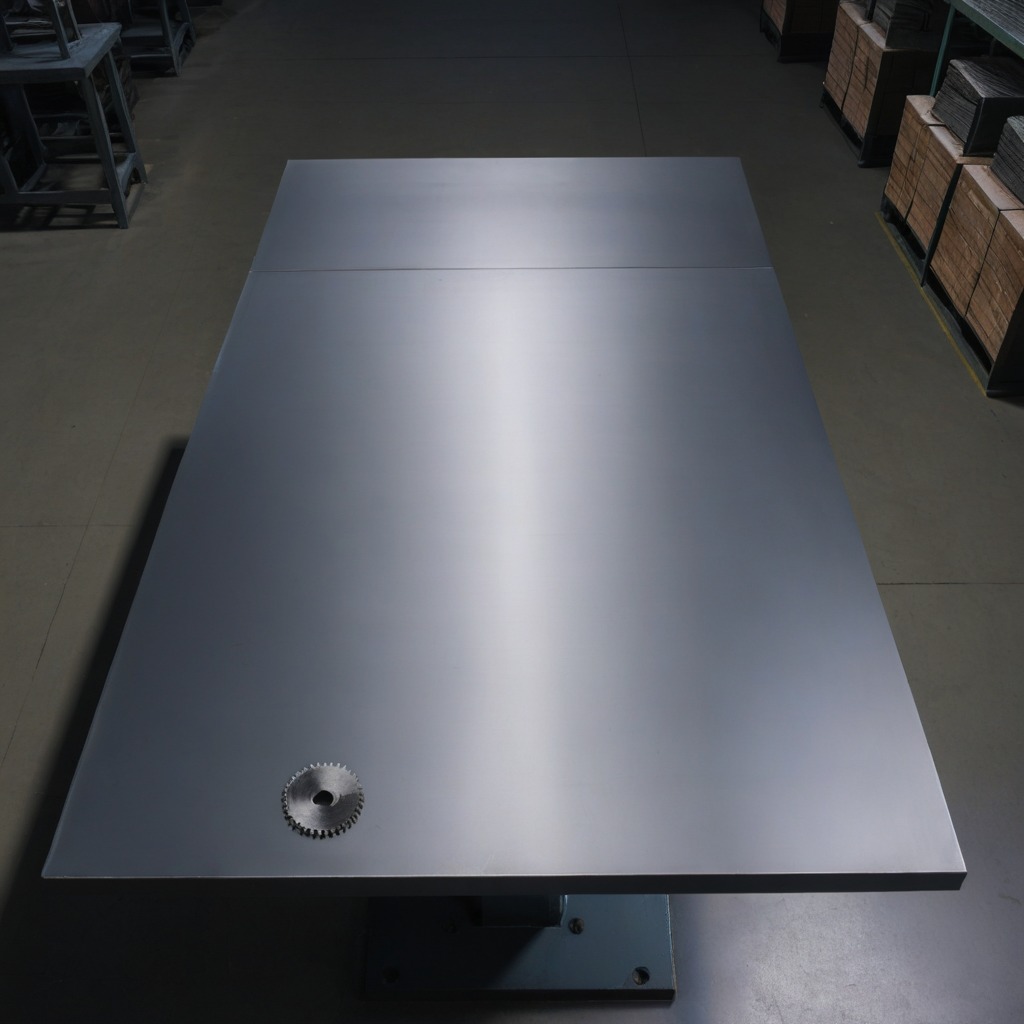
A steel gear with teeth is lying on the clean empty table in the basement in the evening soft directional lighting on the tabletop realistic grain studio-quality clarity centered framing